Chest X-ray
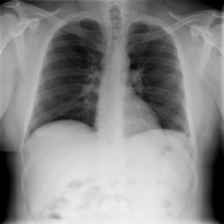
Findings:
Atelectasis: negative
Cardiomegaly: negative
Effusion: negative
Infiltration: negative
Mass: negative
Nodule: negative
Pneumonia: negative
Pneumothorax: negative
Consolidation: negative
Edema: negative
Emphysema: negative
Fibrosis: negative
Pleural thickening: negative
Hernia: negative